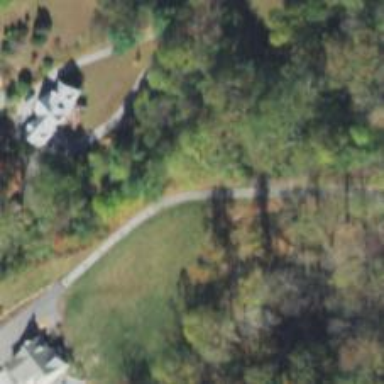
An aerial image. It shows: Driveway.